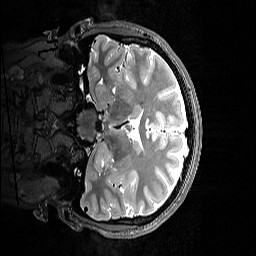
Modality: T2w
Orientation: coronal
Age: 25
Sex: female
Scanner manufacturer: siemens
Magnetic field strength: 3 T
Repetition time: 3.2 s
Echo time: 0.565 s